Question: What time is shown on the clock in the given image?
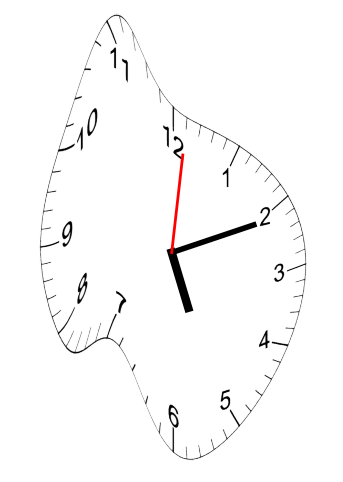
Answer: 05:11:01